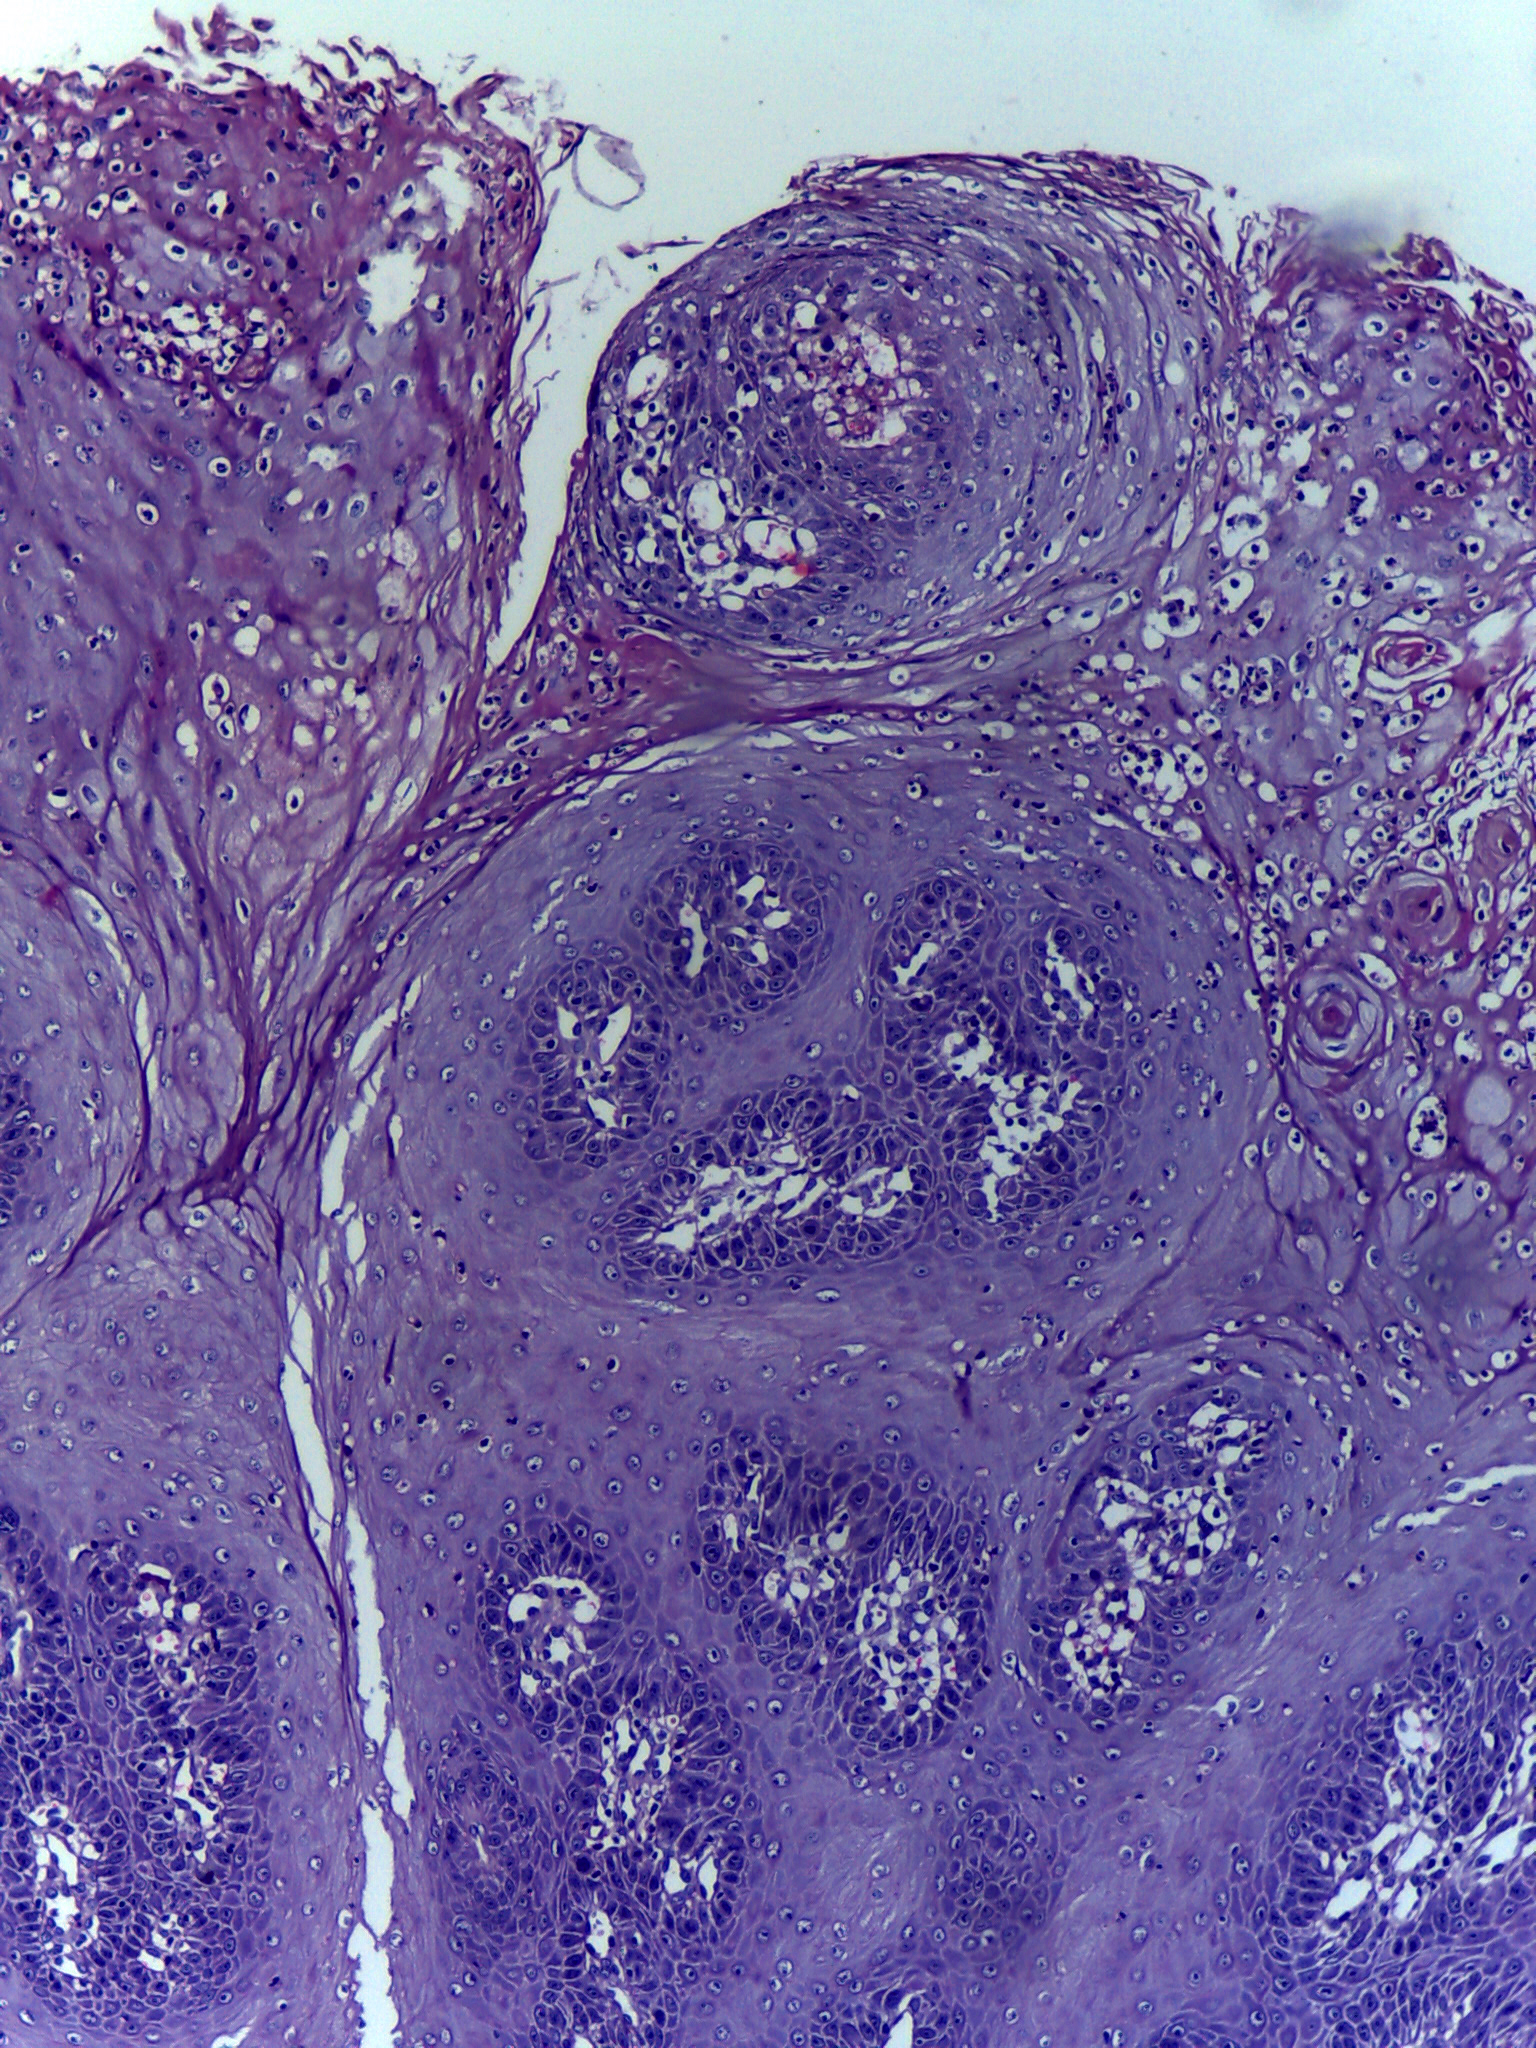
Diagnosis: OSCC